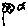
Label: flower